Field crop: maize
Growth stage: 2
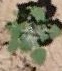
Species: chenopodium